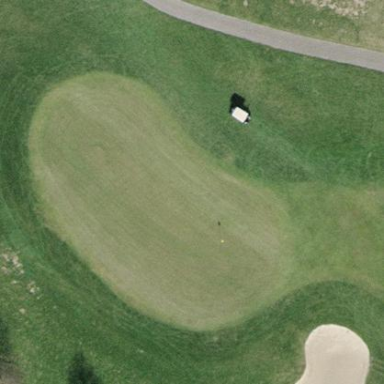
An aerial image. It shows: Green golf area with grass land use.